Interaction volume radius: 10 \u00c5
Interaction volume height: 10 \u00c5
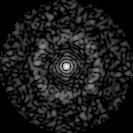
Disorder parameter: 0.8497